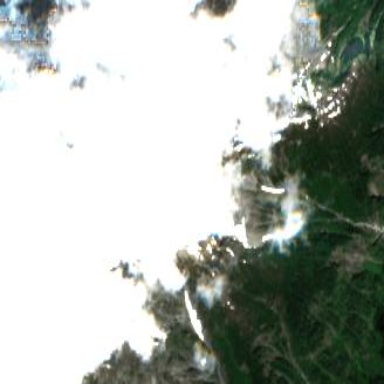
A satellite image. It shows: Majestic glacier in the distance.